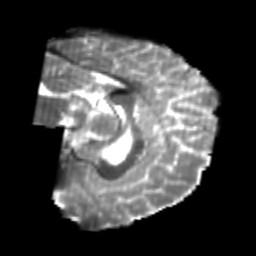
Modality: T2w
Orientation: sagittal
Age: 20
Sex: male
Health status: healthy
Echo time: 0.074 s